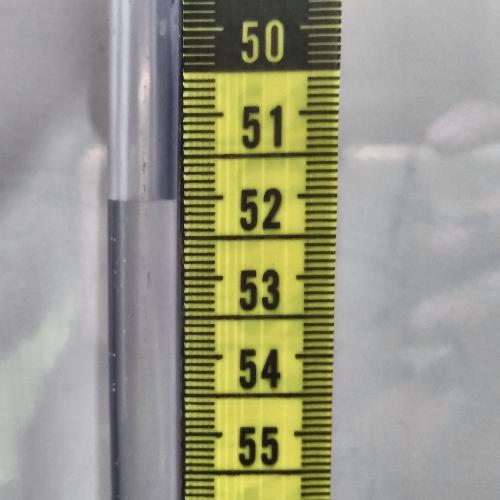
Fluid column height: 52.0 cm